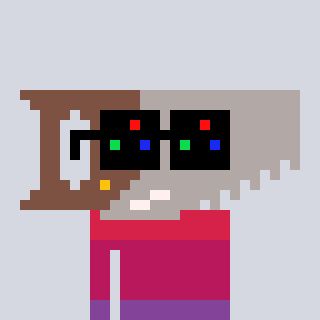
a pixel art character with square black sunglasses, a saw-shaped head and a purple-colored body on a cool background